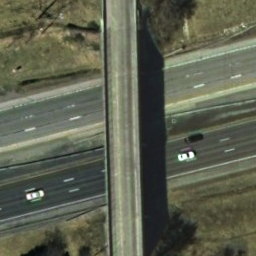
Label: overpass